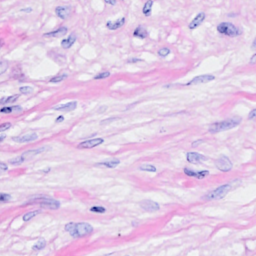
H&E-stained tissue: Breast